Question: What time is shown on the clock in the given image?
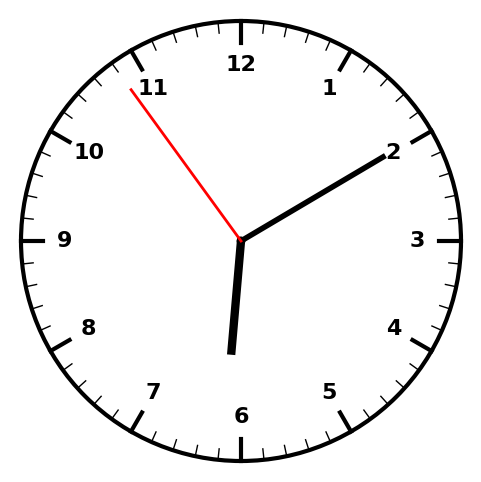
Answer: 06:09:54